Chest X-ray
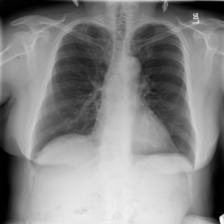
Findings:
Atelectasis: negative
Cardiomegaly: negative
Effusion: negative
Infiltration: negative
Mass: negative
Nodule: negative
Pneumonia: negative
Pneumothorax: negative
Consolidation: negative
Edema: negative
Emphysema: negative
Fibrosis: negative
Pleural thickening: negative
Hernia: negative